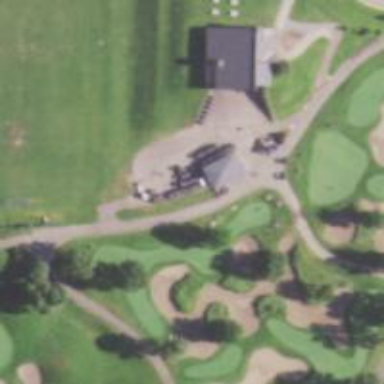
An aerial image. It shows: Green golf area with grass land use.